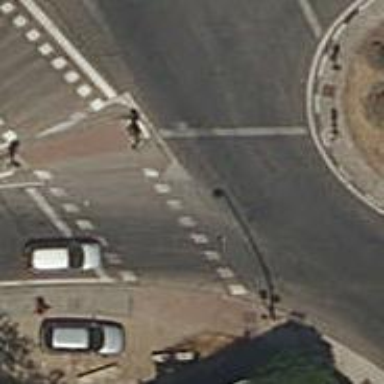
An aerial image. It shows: Tertiary road with asphalt surface leading to roundabout junction.